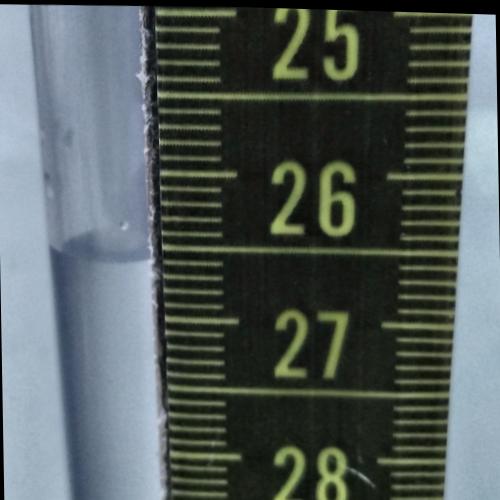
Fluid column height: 26.6 cm